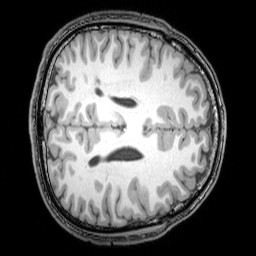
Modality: T1w
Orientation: axial
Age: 24
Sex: male
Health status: healthy
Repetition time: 0.081 s
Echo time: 0.037 s